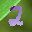
Label: 2